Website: walmart
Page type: payment
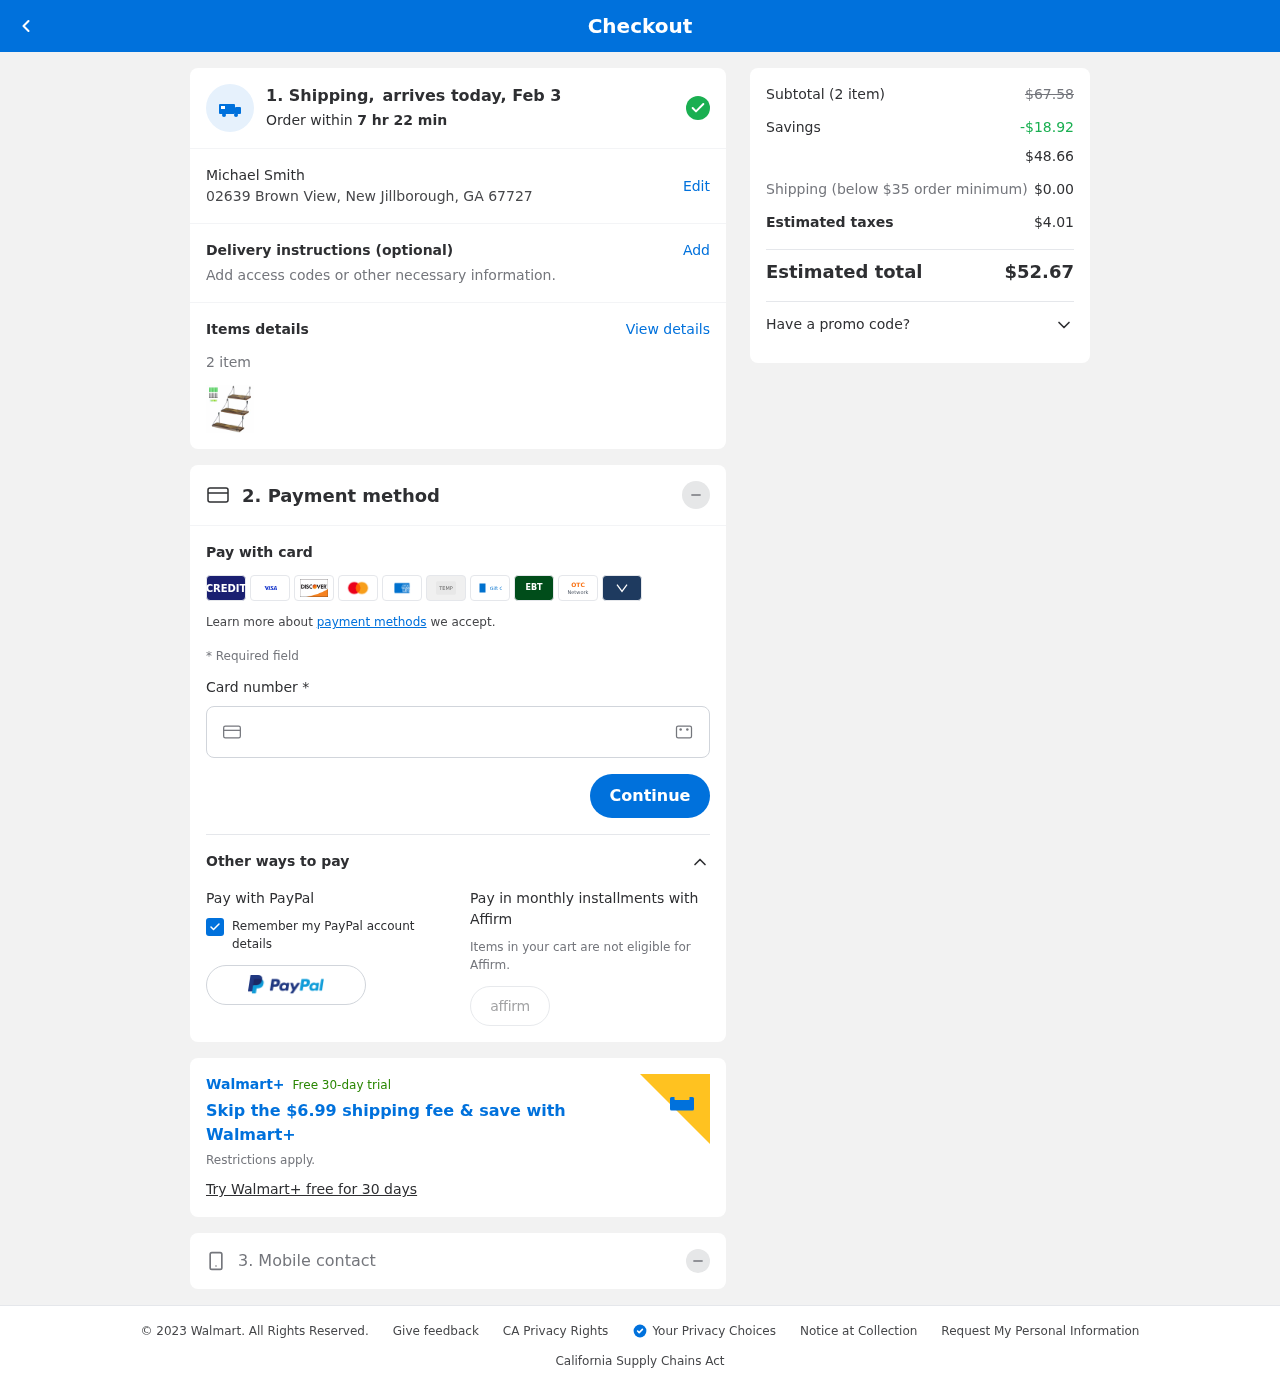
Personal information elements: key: PII_FULLNAME
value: Michael Smith
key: PII_STREET
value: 02639 Brown View
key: PII_CITY_STATE_ZIP
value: New Jillborough, GA 67727
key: PII_CARD_NUMBER
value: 2224 7659 7470 5992
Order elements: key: ORDER_DELIVERY_DATE
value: Feb 3
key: ORDER_NUM_ITEMS
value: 2
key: ORDER_SUBTOTAL_BEFORE_SAVINGS
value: $67.58
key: ORDER_SAVINGS
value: -$18.92
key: ORDER_SUBTOTAL
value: $48.66
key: ORDER_SHIPPING_COST
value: $0.00
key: ORDER_TAX
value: $4.01
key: ORDER_TOTAL
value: $52.67